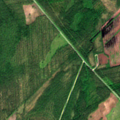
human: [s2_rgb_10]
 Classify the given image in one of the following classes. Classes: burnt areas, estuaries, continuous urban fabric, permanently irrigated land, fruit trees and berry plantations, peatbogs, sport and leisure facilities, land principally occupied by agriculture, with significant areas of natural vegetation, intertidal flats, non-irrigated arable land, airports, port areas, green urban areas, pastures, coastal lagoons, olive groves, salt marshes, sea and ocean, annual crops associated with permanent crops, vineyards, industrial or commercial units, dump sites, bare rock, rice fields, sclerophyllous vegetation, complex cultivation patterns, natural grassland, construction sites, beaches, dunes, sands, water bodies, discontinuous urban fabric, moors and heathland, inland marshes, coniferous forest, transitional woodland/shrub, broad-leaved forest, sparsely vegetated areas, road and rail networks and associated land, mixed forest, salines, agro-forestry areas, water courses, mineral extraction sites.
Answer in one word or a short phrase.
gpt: coniferous forest, transitional woodland/shrub, peatbogs